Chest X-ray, AP view. Patient: 44 years old, sex M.
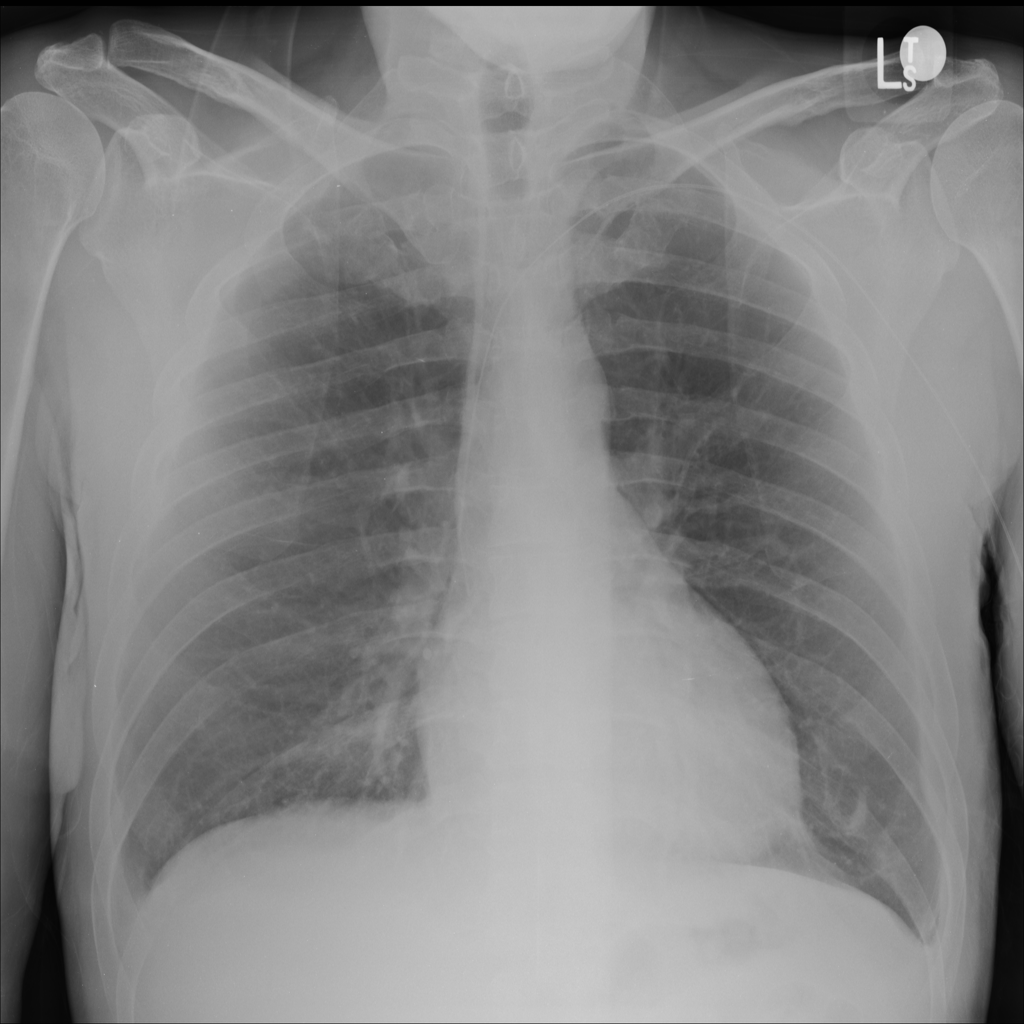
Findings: No Finding